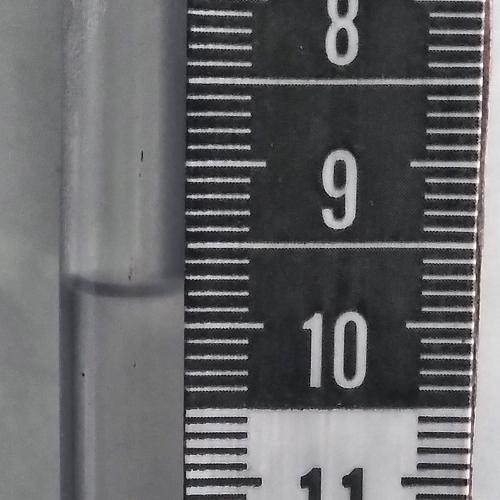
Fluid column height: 9.8 cm